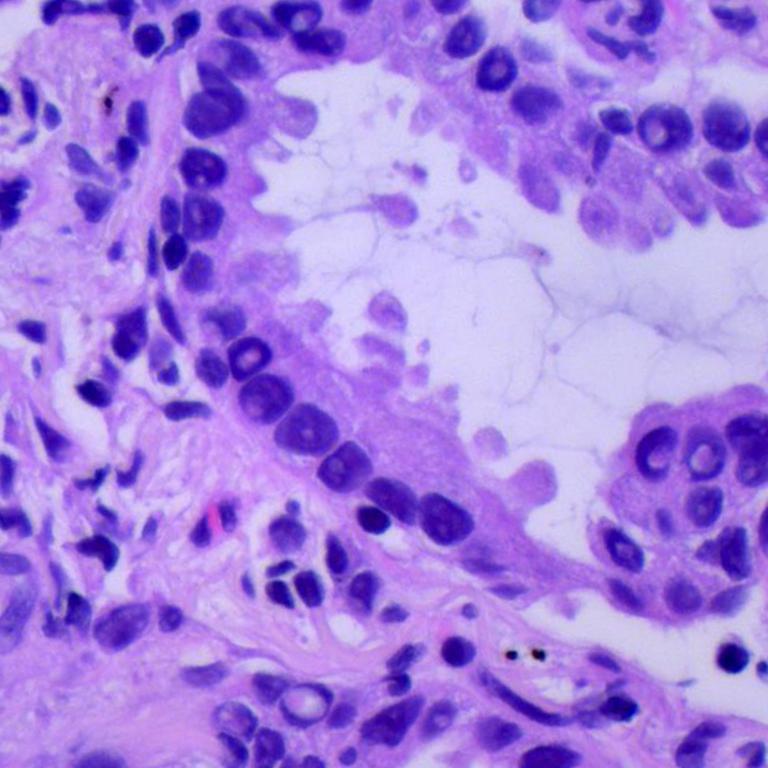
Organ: lung
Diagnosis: adenocarcinomas